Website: walmart
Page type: address-validator
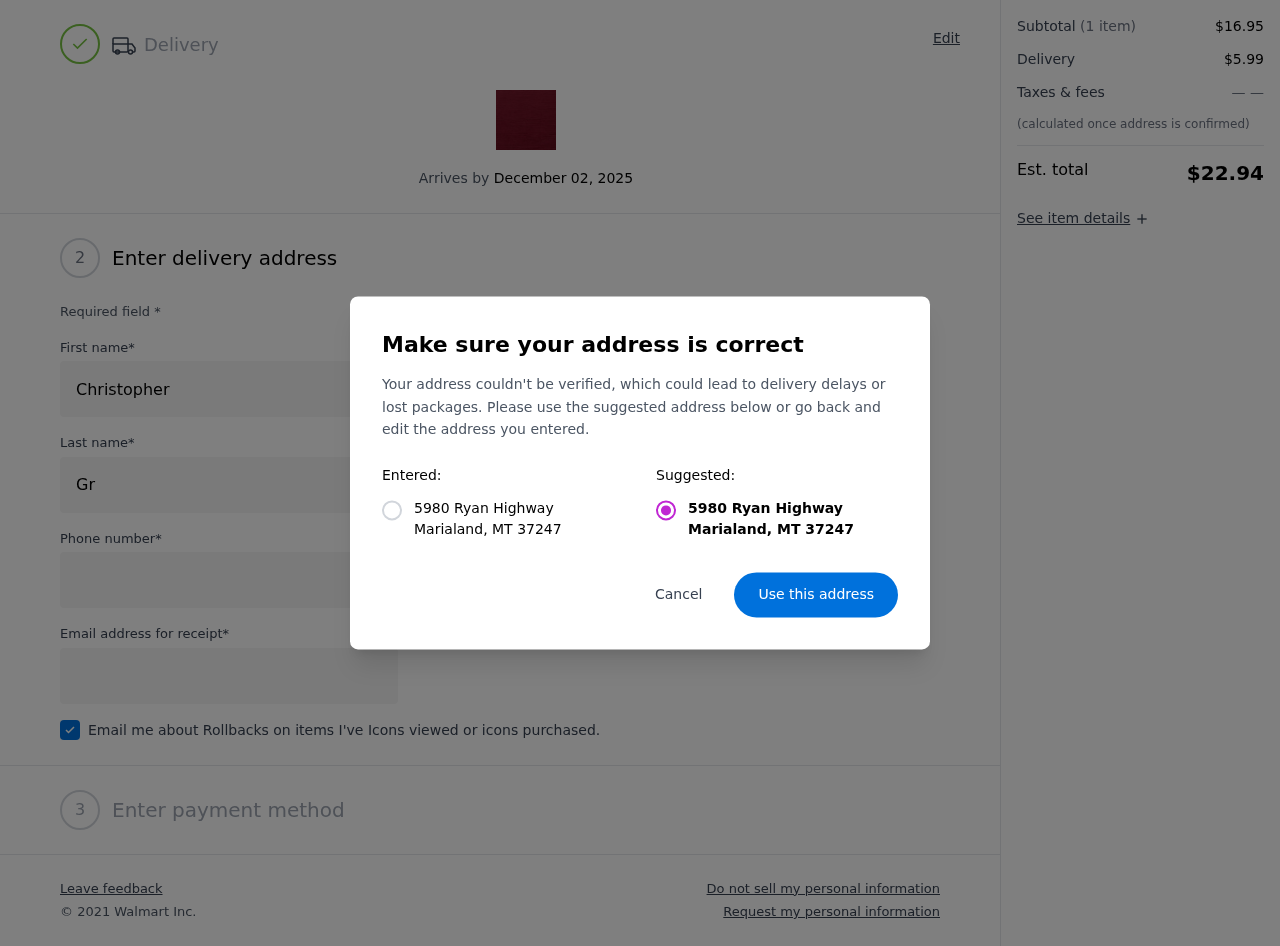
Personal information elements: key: PII_CITY
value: Marialand
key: PII_POSTCODE
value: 37247
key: PII_STATE_ABBR
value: MT
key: PII_STREET
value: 5980 Ryan Highway
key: PII_FIRSTNAME
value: Christopher
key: PII_LASTNAME
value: Graves
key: PII_STREET2
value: Apt. 666
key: PII_PHONE
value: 3067410740
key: PII_EMAIL
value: christopher_graves@hotmail.com
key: PII_POSTCODE_FULL
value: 37247
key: PII_POSTCODE_NUMERIC
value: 37247
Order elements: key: ORDER_DELIVERY_DATE
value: December 02, 2025
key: ORDER_SUBTOTAL
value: $16.95
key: ORDER_SHIPPING_COST
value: $5.99
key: ORDER_TOTAL
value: $22.94